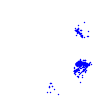
Particle: electron